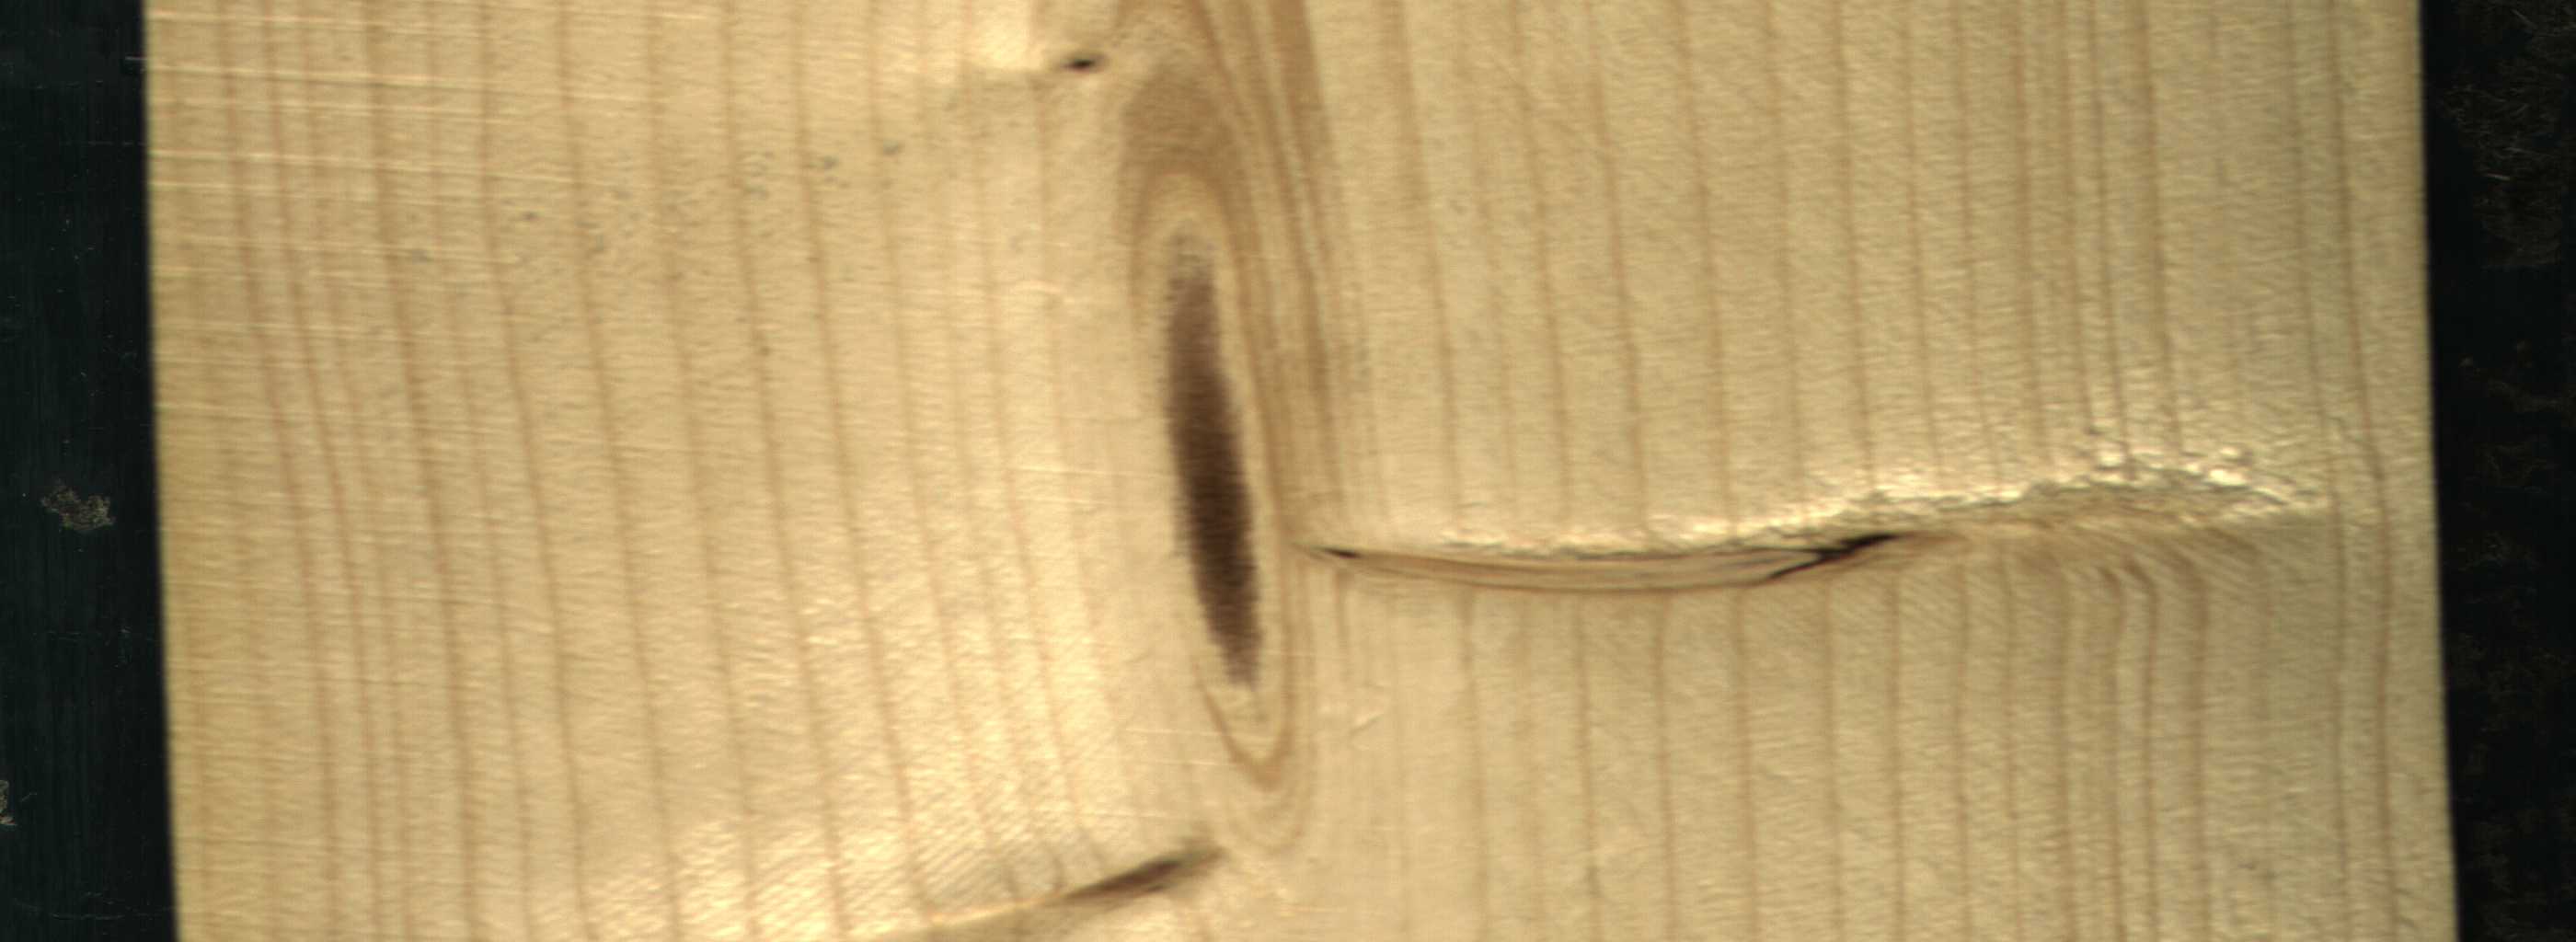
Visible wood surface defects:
Marrow
Dead_Knot
Live_Knot
Live_Knot